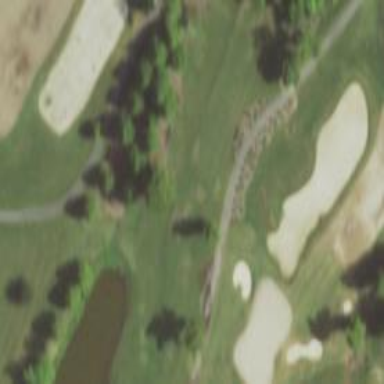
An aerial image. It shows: Grassy area designated as golf tee.